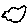
Label: cloud